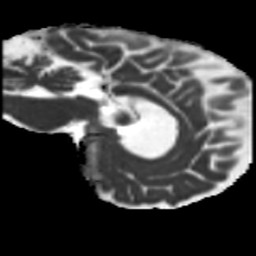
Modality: MD
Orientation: sagittal
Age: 75
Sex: male
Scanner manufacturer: siemens
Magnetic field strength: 3 T
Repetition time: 5.25 s
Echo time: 0.08 s